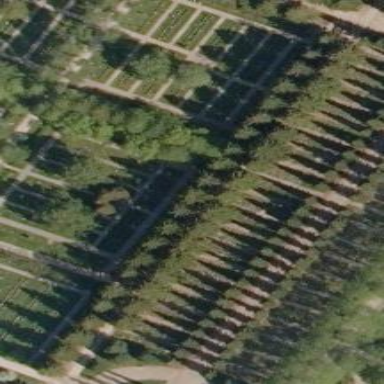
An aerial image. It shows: Sector in the cemetery.